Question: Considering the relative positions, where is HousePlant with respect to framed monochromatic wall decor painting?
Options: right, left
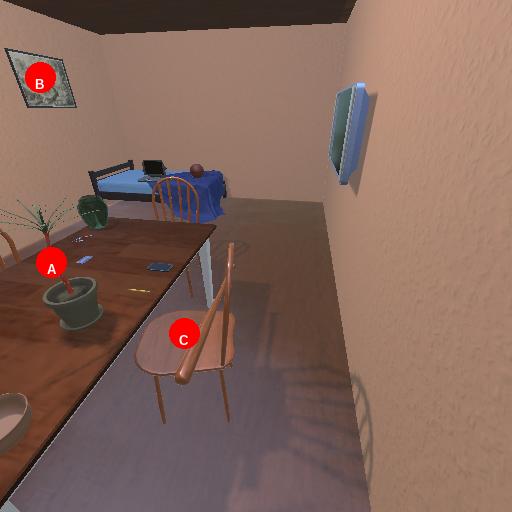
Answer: right